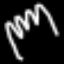
Label: fork